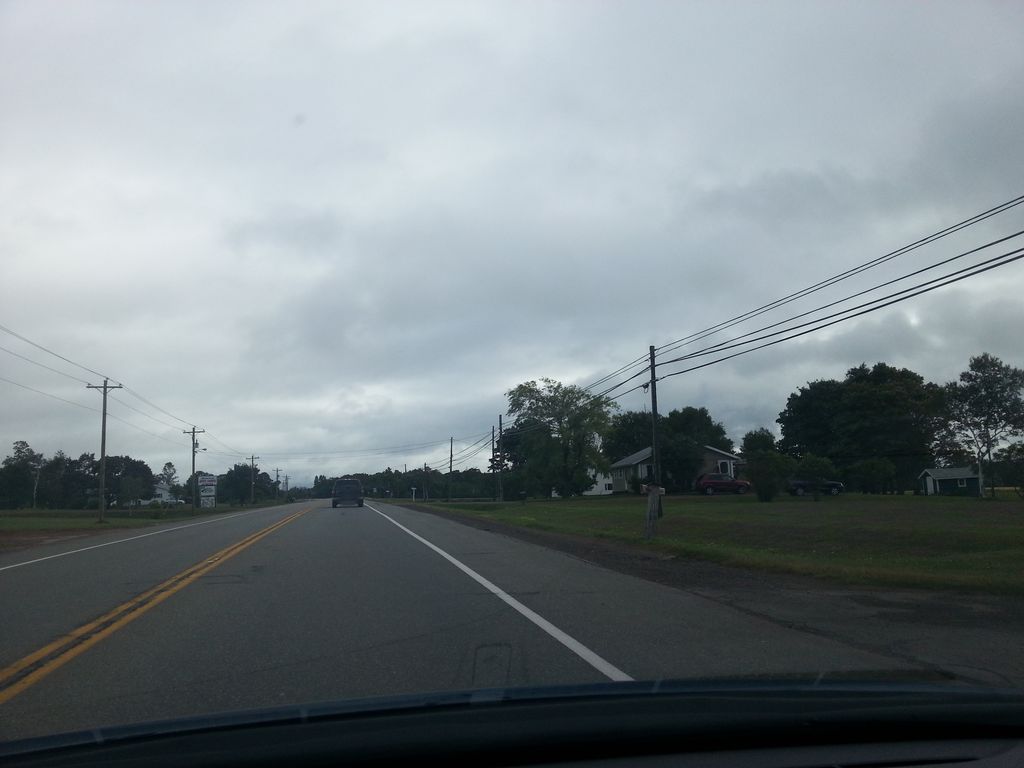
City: charlottetown